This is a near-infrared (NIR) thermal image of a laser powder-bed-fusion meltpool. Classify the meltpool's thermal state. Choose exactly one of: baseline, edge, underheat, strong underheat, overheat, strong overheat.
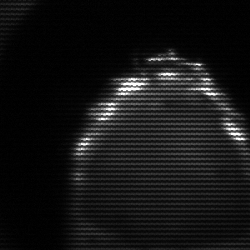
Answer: edge